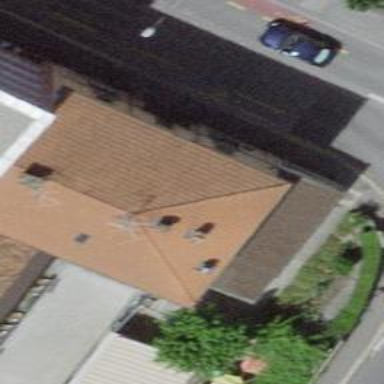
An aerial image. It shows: Restaurant.